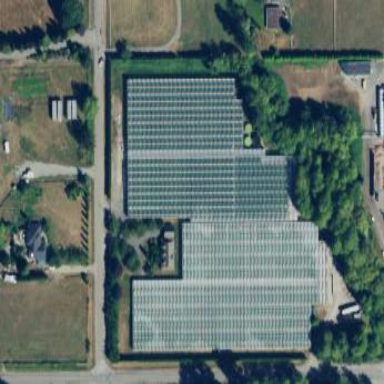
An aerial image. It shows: Greenhouse used for horticulture.